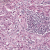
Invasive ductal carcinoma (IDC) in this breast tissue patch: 1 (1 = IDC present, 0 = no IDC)